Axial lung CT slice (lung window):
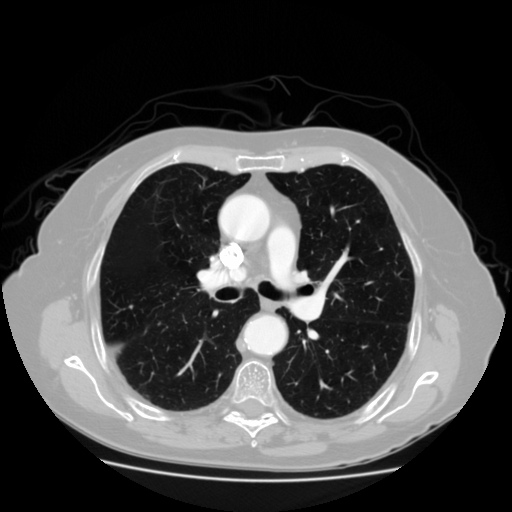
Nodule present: no